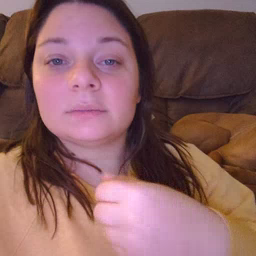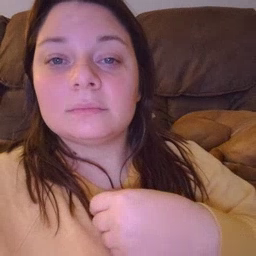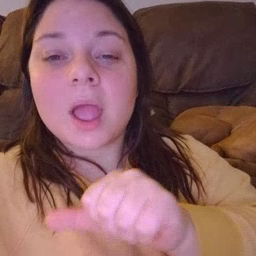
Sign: any